Question: i am in the process of converting a large set (over 600, hard to manage manually or via script) of projects from Visual Studio 2010 to Visual Studio 2013.
In order to keep the compiler version (and possibly other values) as modular as possible and build the projects with the VS2010 compiler from within VS2013, i define it in a custom property sheet (called native multi targeting, see <URL>.
My stripped down custom property sheet (located in the project folder named my_properties.props) looks like this
'''
<?xml version="1.0" encoding="utf-8"?>
<Project DefaultTargets="Build" ToolsVersion="12.0" xmlns="http://schemas.microsoft.com/developer/msbuild/2003">
<PropertyGroup Label="Configuration">
<PlatformToolset>v120</PlatformToolset>
</PropertyGroup>
</Project>
'''
It is imported in the project at the topmost position, as can be seen in the Property Manager

which means it will overide all settings previously defined (though not relevant here, this was tricky to figure out).
Now to the problem. Depending on the order of imports in the project, the default platform toolset is correctly set to Visual Studio 2013 (v120) or not, in which case it is reverted to Visual Studio 2010 (v100), no clue where this is defined.
My stripped down project looks like this:
'''
<?xml version="1.0" encoding="utf-8"?>
<Project DefaultTargets="Build" ToolsVersion="12.0" xmlns="http://schemas.microsoft.com/developer/msbuild/2003">
<ItemGroup Label="ProjectConfigurations">
<ProjectConfiguration Include="Debug|Win32">
<Configuration>Debug</Configuration>
<Platform>Win32</Platform>
</ProjectConfiguration>
<ProjectConfiguration Include="Release|Win32">
<Configuration>Release</Configuration>
<Platform>Win32</Platform>
</ProjectConfiguration>
</ItemGroup>
<PropertyGroup Label="Globals">
<ProjectGuid>{396A761A-45C9-46AA-BCF0-59FFD306D674}</ProjectGuid>
<Keyword>Win32Proj</Keyword>
<RootNamespace>platform_toolset</RootNamespace>
</PropertyGroup>
<!-- This is Block A -->
<Import Project="$(VCTargetsPath)\Microsoft.Cpp.props" />
<Import Project="$(VCTargetsPath)\Microsoft.Cpp.Default.props" />
<!-- /A -->
<!-- This is Block B -->
<PropertyGroup Condition="'$(Configuration)|$(Platform)'=='Release|Win32'" Label="Configuration">
<ConfigurationType>Application</ConfigurationType>
<CharacterSet>Unicode</CharacterSet>
</PropertyGroup>
<!-- /B -->
<!-- This is Block C -->
<ImportGroup Label="PropertySheets" Condition="'$(Configuration)|$(Platform)'=='Release|Win32'">
<Import Project="$(UserRootDir)\Microsoft.Cpp.$(Platform).user.props" Condition="exists('$(UserRootDir)\Microsoft.Cpp.$(Platform).user.props')" Label="LocalAppDataPlatform" />
<Import Project="my_properties.props" />
</ImportGroup>
<!-- /C -->
<!-- This is Block D -->
<PropertyGroup Condition="'$(Configuration)|$(Platform)'=='Debug|Win32'" Label="Configuration">
<ConfigurationType>Application</ConfigurationType>
<CharacterSet>Unicode</CharacterSet>
</PropertyGroup>
<!-- /D -->
<!-- This is Block E -->
<ImportGroup Label="PropertySheets" Condition="'$(Configuration)|$(Platform)'=='Debug|Win32'">
<Import Project="$(UserRootDir)\Microsoft.Cpp.$(Platform).user.props" Condition="exists('$(UserRootDir)\Microsoft.Cpp.$(Platform).user.props')" Label="LocalAppDataPlatform" />
<Import Project="my_properties.props" />
</ImportGroup>
<!-- /E -->
<Import Project="$(VCTargetsPath)\Microsoft.Cpp.targets" />
</Project>
'''
With this ordering of the blocks, A, B, C, D, E, from top to bottom i get a default platform toolset of v100 for Debug builds and v120 for Release builds, oh boy.
Moving Block A to the end gives v120 for Release and nothing (empty field) for Debug, so A in front seems important (which would make sense for default/basic other property sheets from Microsoft).
Moving the ImportGroups in front of the PropertyGroups (resulting in A, C, E, B, D) leads to the correct behavior, v120 for Debug and Release and it is "inherited" (not bold).
How would i ensure the right order for my project files to be safely able to define the platform toolset centrally? Isnt MSBuild breaking a basic XML rule here be introducing an order of elements?
The answer <URL> thread actually asks in the same direction.
Even in the bad cases, i can expand the Makros and have the following values, which seem fine to me:
> $(DefaultPlatformToolset) v120$(PlatfromToolset) v120$(MSBuildToolsVersion) 12.0$(VCTargetsPath) ...\V120A MSBuild bug? I know, property sheets are a bit icky, you have to restart the Studio if property sheets changed, some values (e.g. environment variables) seem to be cached, etc.
Any input is highly appreciated!
PS: Using VS2013 Update 3 on a Windows 7 64bit machine.
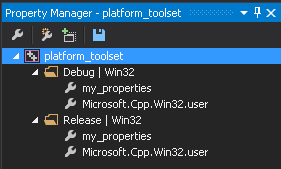
Answer: The platform should be set in the very beginning, like described in the link you posted. It is used in the Microsoft.Cpp.Default.props / Microsoft.Cpp.props.
The 'v100' you get could come from one of the .user files. Do you really need/have them?
I mean, here:
'''
<Import Project="$(UserRootDir)\Microsoft.Cpp.$(Platform).user.props" Condition="exists('$(UserRootDir)\Microsoft.Cpp.$(Platform).user.props')" Label="LocalAppDataPlatform" />
'''
I mean, they are basically only useful for custom building on a specific user computer. If you don't use any computer- or user- specific settings, you can just remove those. These "user-settings" files are located in your user profile folder.
Also mind that "Microsoft.Cpp.Default.props" normally goes before "Microsoft.Cpp.props".
Anyways, faced similar issue, I ended up removing all the stuff from the projects (.vcxproj) files at all. Then it seems to work pretty well. And clean. In your case, it would look like this.
.vcxproj (note that nothing related "debug" or "release" or ".user" or whatever is inside).
'''
<?xml version="1.0" encoding="utf-8"?>
<Project ToolsVersion="12.0" xmlns="http://schemas.microsoft.com/developer/msbuild/2003">
<PropertyGroup>
<ConfigurationType>Application</ConfigurationType>
<ProjectGuid>{49C9EA4B-99DC-47D1-B32E-ACDF297B2A43}</ProjectGuid>
</PropertyGroup>
<Import Project="Platform.props" />
<Import Project="$(VCTargetsPath)\Microsoft.Cpp.Default.props" />
<Import Project="$(VCTargetsPath)\Microsoft.Cpp.props" />
....
<Import Project="$(VCTargetsPath)\Microsoft.Cpp.targets" />
</Project>
'''
Platform.props (shared for all .vcxproj files)
'''
<Project ToolsVersion="12.0" xmlns="http://schemas.microsoft.com/developer/msbuild/2003">
<PropertyGroup>
<PlatformToolset>v120_xp</PlatformToolset>
<CharacterSet>Unicode</CharacterSet>
</PropertyGroup>
<ItemGroup Label="ProjectConfigurations">
<ProjectConfiguration Include="Debug|Win32">
<Configuration>Debug</Configuration>
<Platform>Win32</Platform>
</ProjectConfiguration>
<ProjectConfiguration Include="Release|Win32">
<Configuration>Release</Configuration>
<Platform>Win32</Platform>
</ProjectConfiguration>
</ItemGroup>
'''